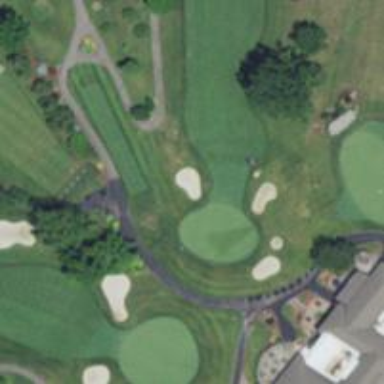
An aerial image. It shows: View of golf hole.